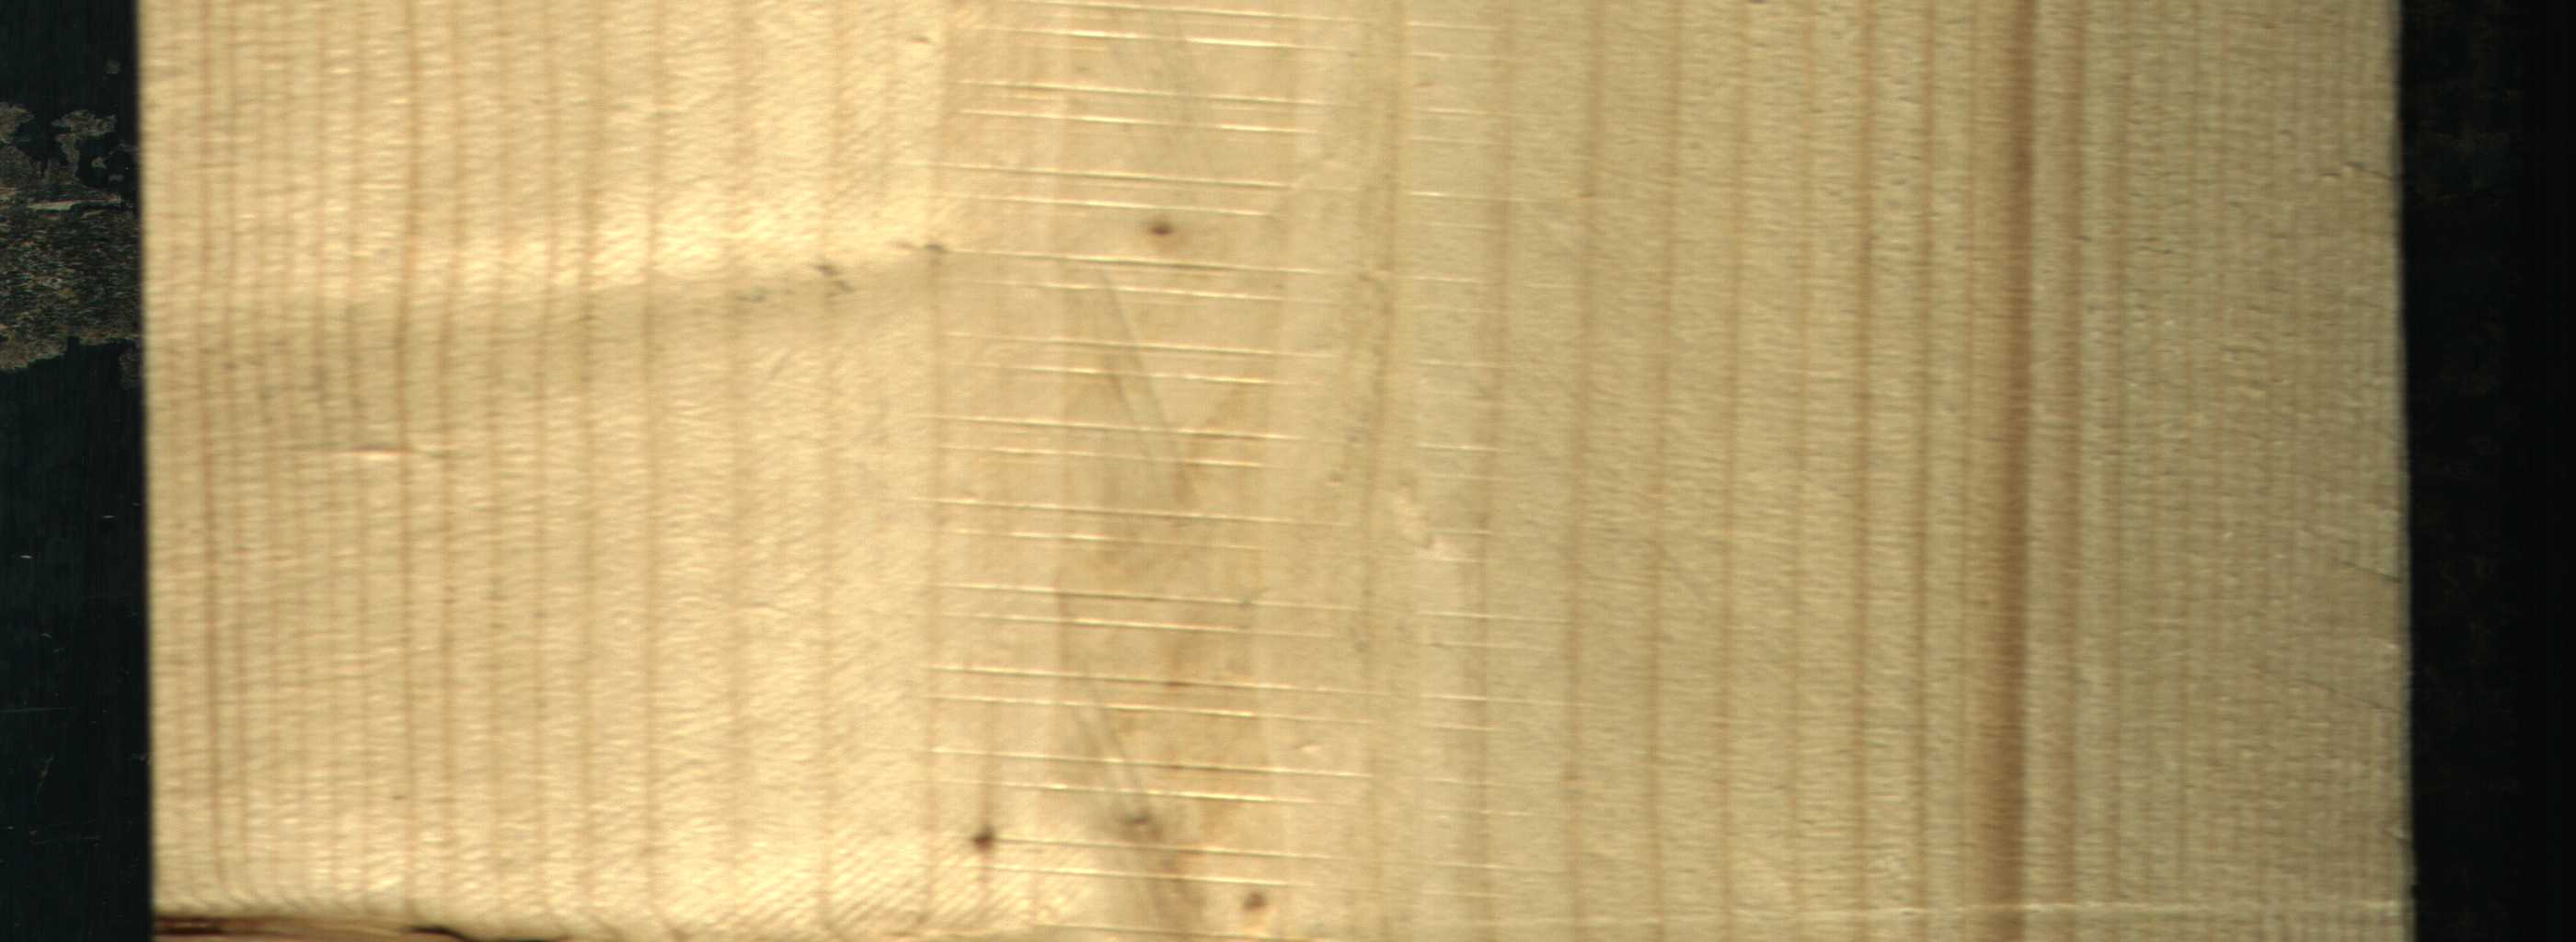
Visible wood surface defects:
Dead_Knot